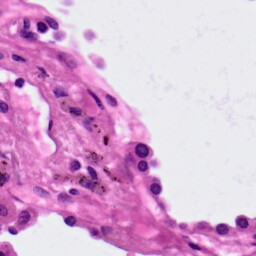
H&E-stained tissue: Lung